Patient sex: F
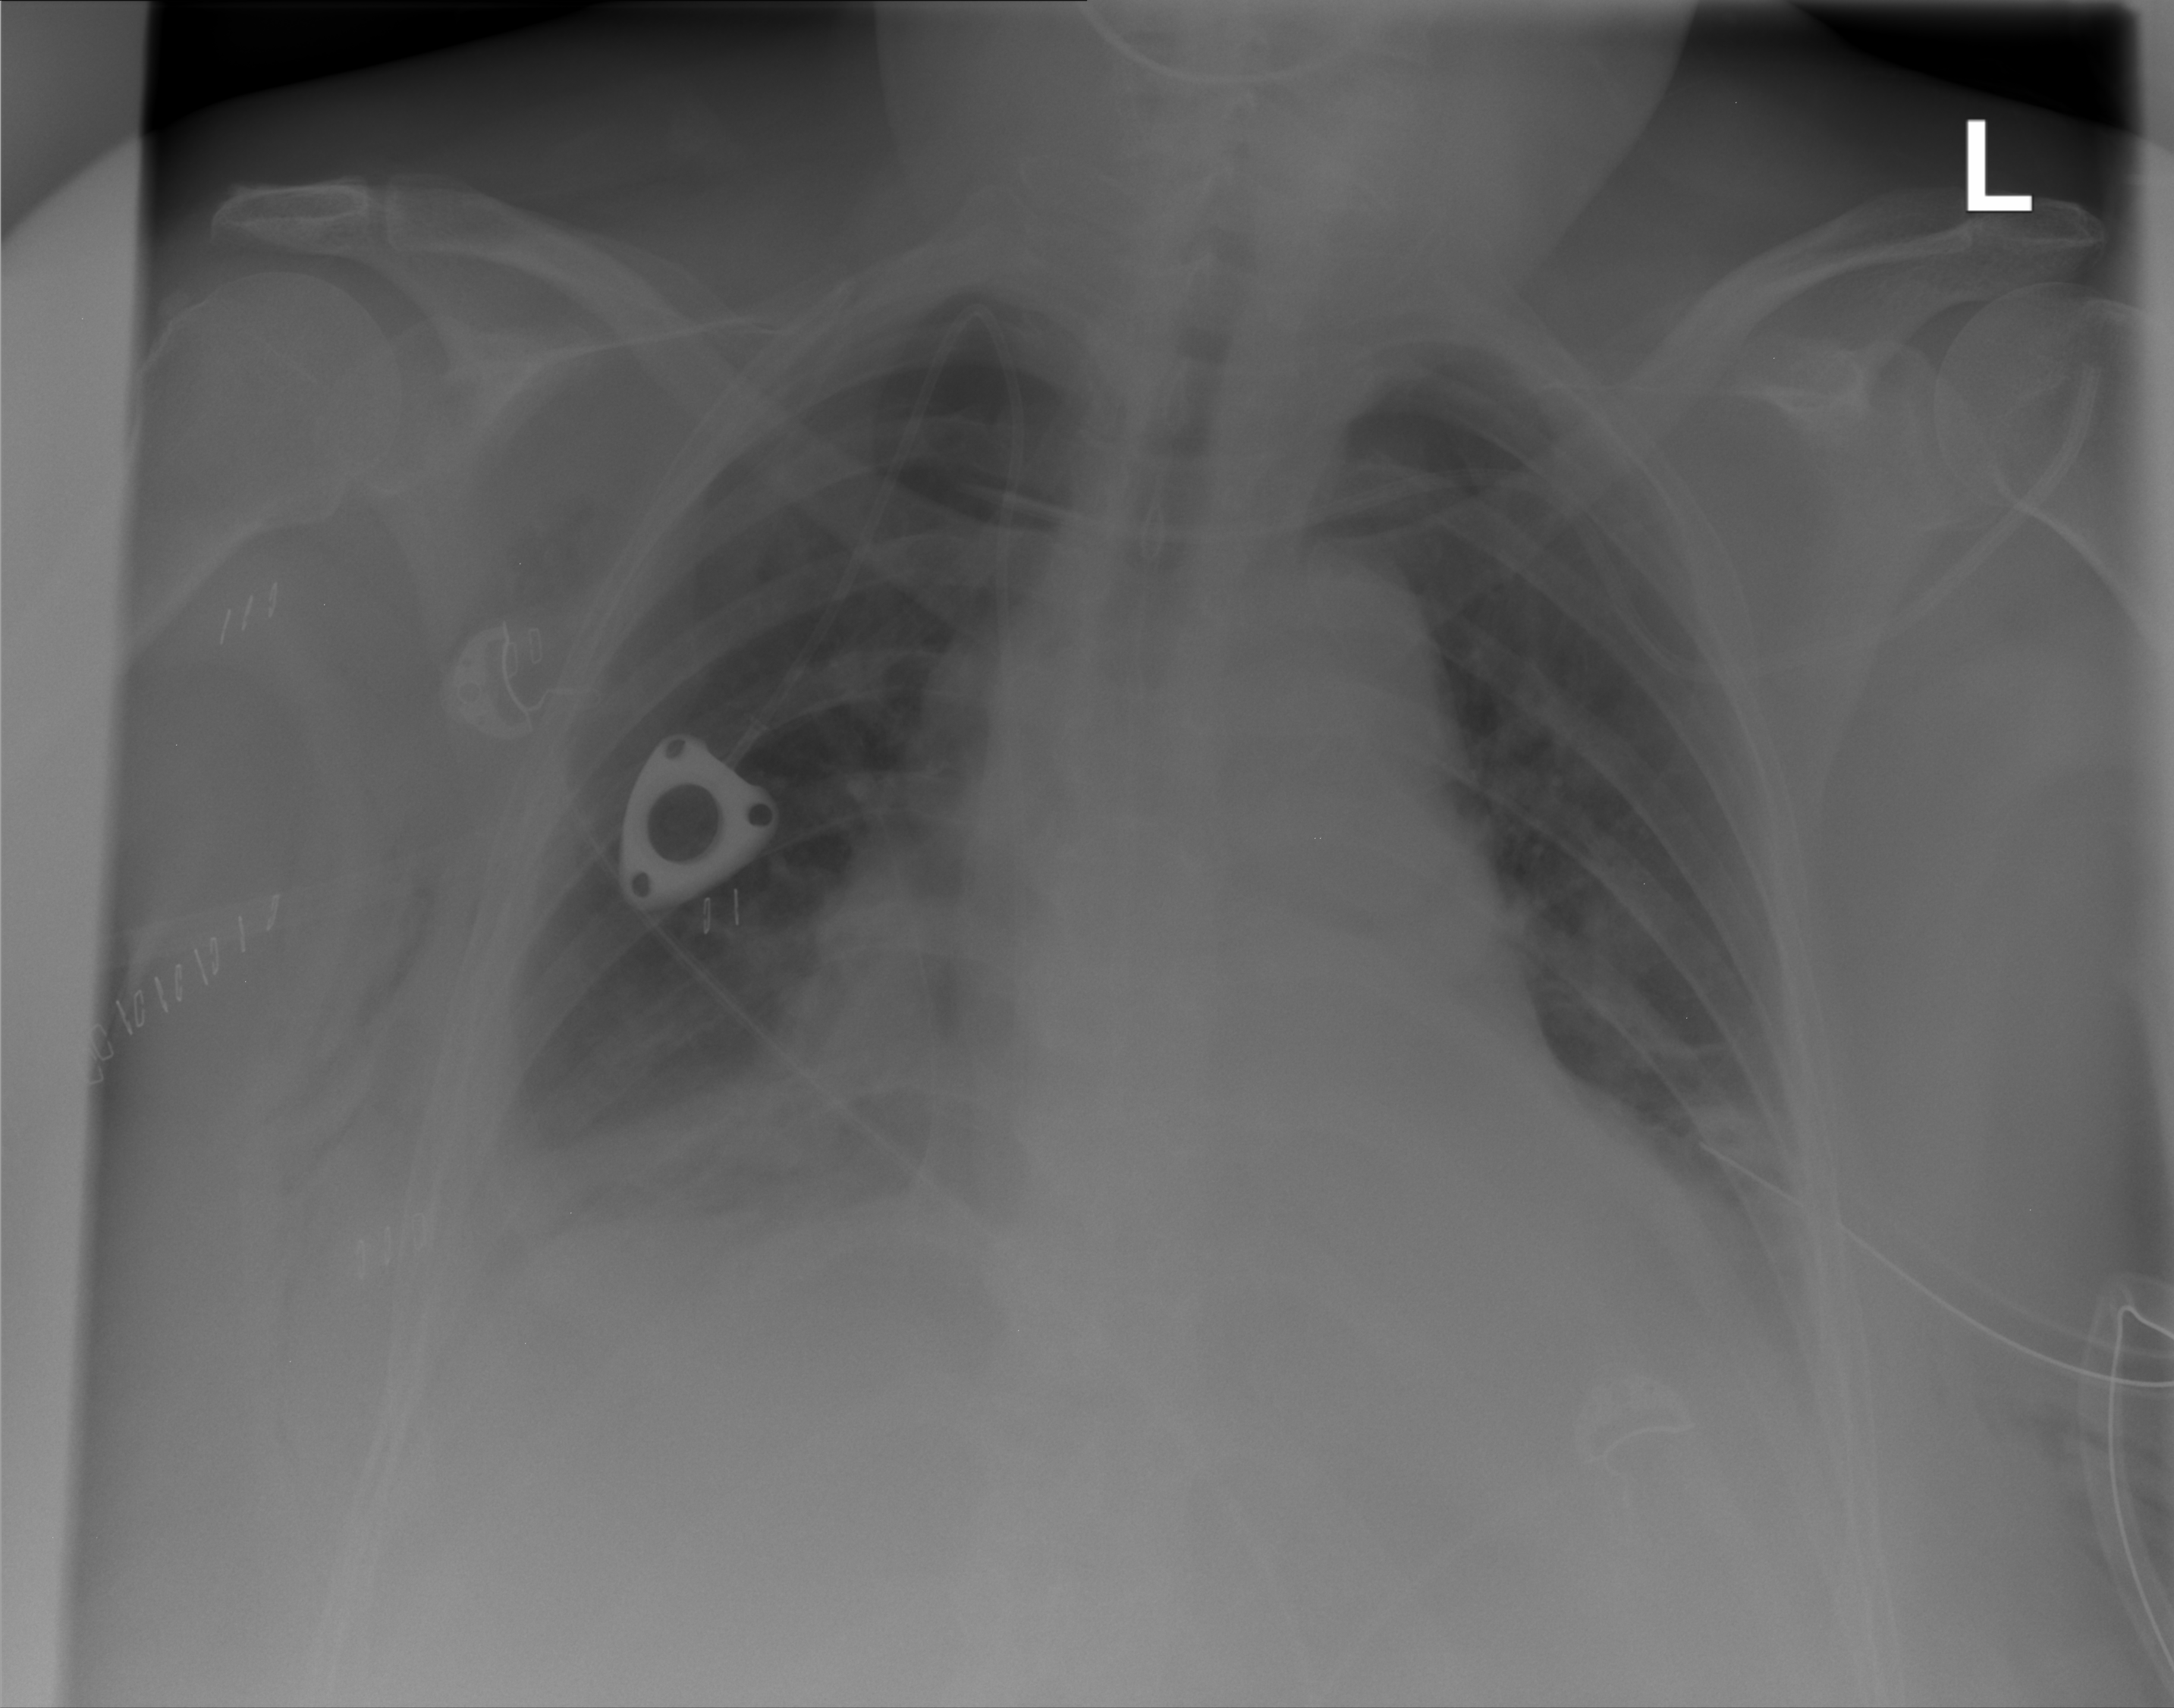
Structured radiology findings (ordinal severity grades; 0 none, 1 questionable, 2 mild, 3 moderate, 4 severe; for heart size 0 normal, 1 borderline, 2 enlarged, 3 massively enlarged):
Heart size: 2
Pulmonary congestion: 0
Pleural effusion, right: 2
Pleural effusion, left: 2
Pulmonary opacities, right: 0
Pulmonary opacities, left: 0
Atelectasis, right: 2
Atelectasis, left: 2